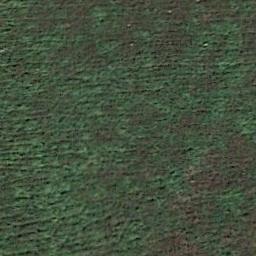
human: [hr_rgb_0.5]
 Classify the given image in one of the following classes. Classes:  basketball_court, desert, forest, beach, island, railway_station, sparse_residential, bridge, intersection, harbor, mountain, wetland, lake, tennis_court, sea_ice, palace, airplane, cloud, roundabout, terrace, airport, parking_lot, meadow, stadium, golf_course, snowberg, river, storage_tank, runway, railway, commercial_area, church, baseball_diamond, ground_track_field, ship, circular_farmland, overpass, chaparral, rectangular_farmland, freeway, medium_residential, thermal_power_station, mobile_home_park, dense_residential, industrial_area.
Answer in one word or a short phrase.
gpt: meadow